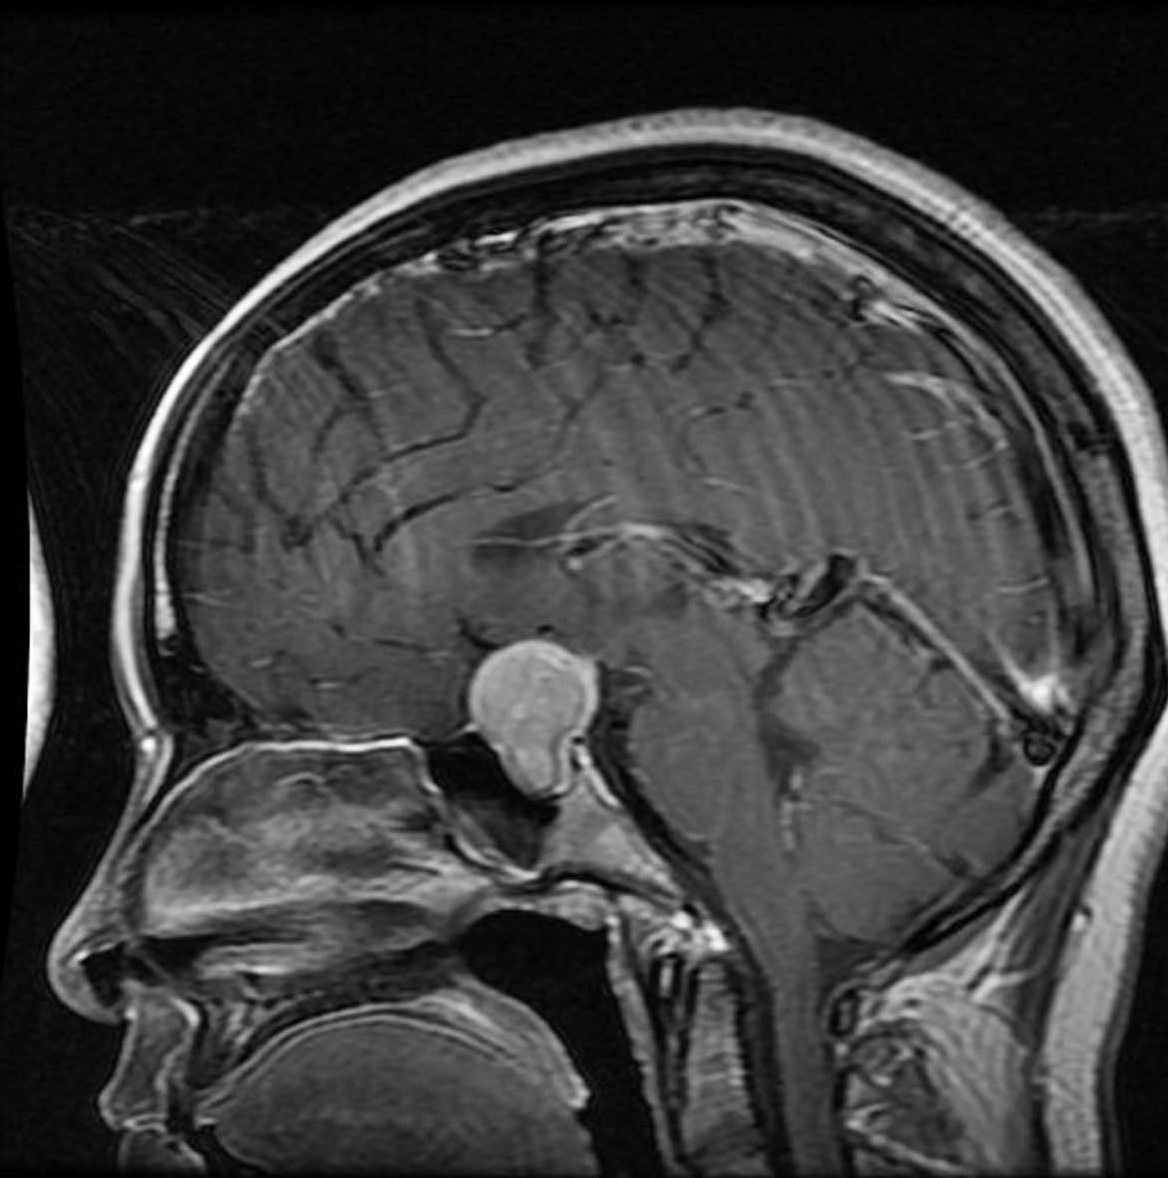
Label: pituitary